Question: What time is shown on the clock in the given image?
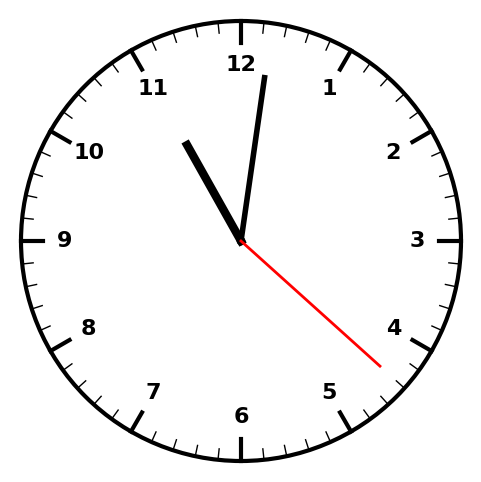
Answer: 11:01:22